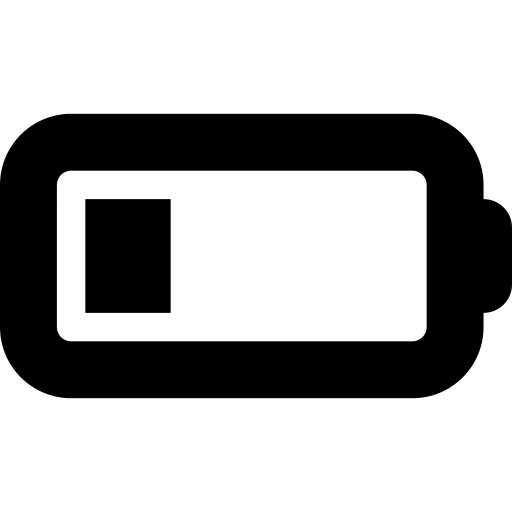
Tags: icon, FontAwesome, fa-icon, solid, battery, quarter